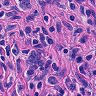
Metastatic tissue present: yes